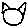
Label: cat